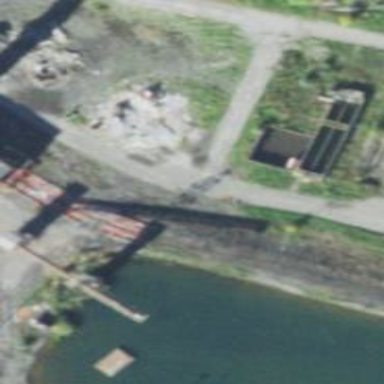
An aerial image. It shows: Disused railway.